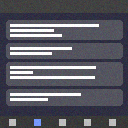
Screen state: on